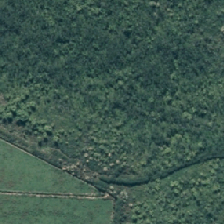
Land cover: herbaceous_freshwater_vege